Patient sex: M
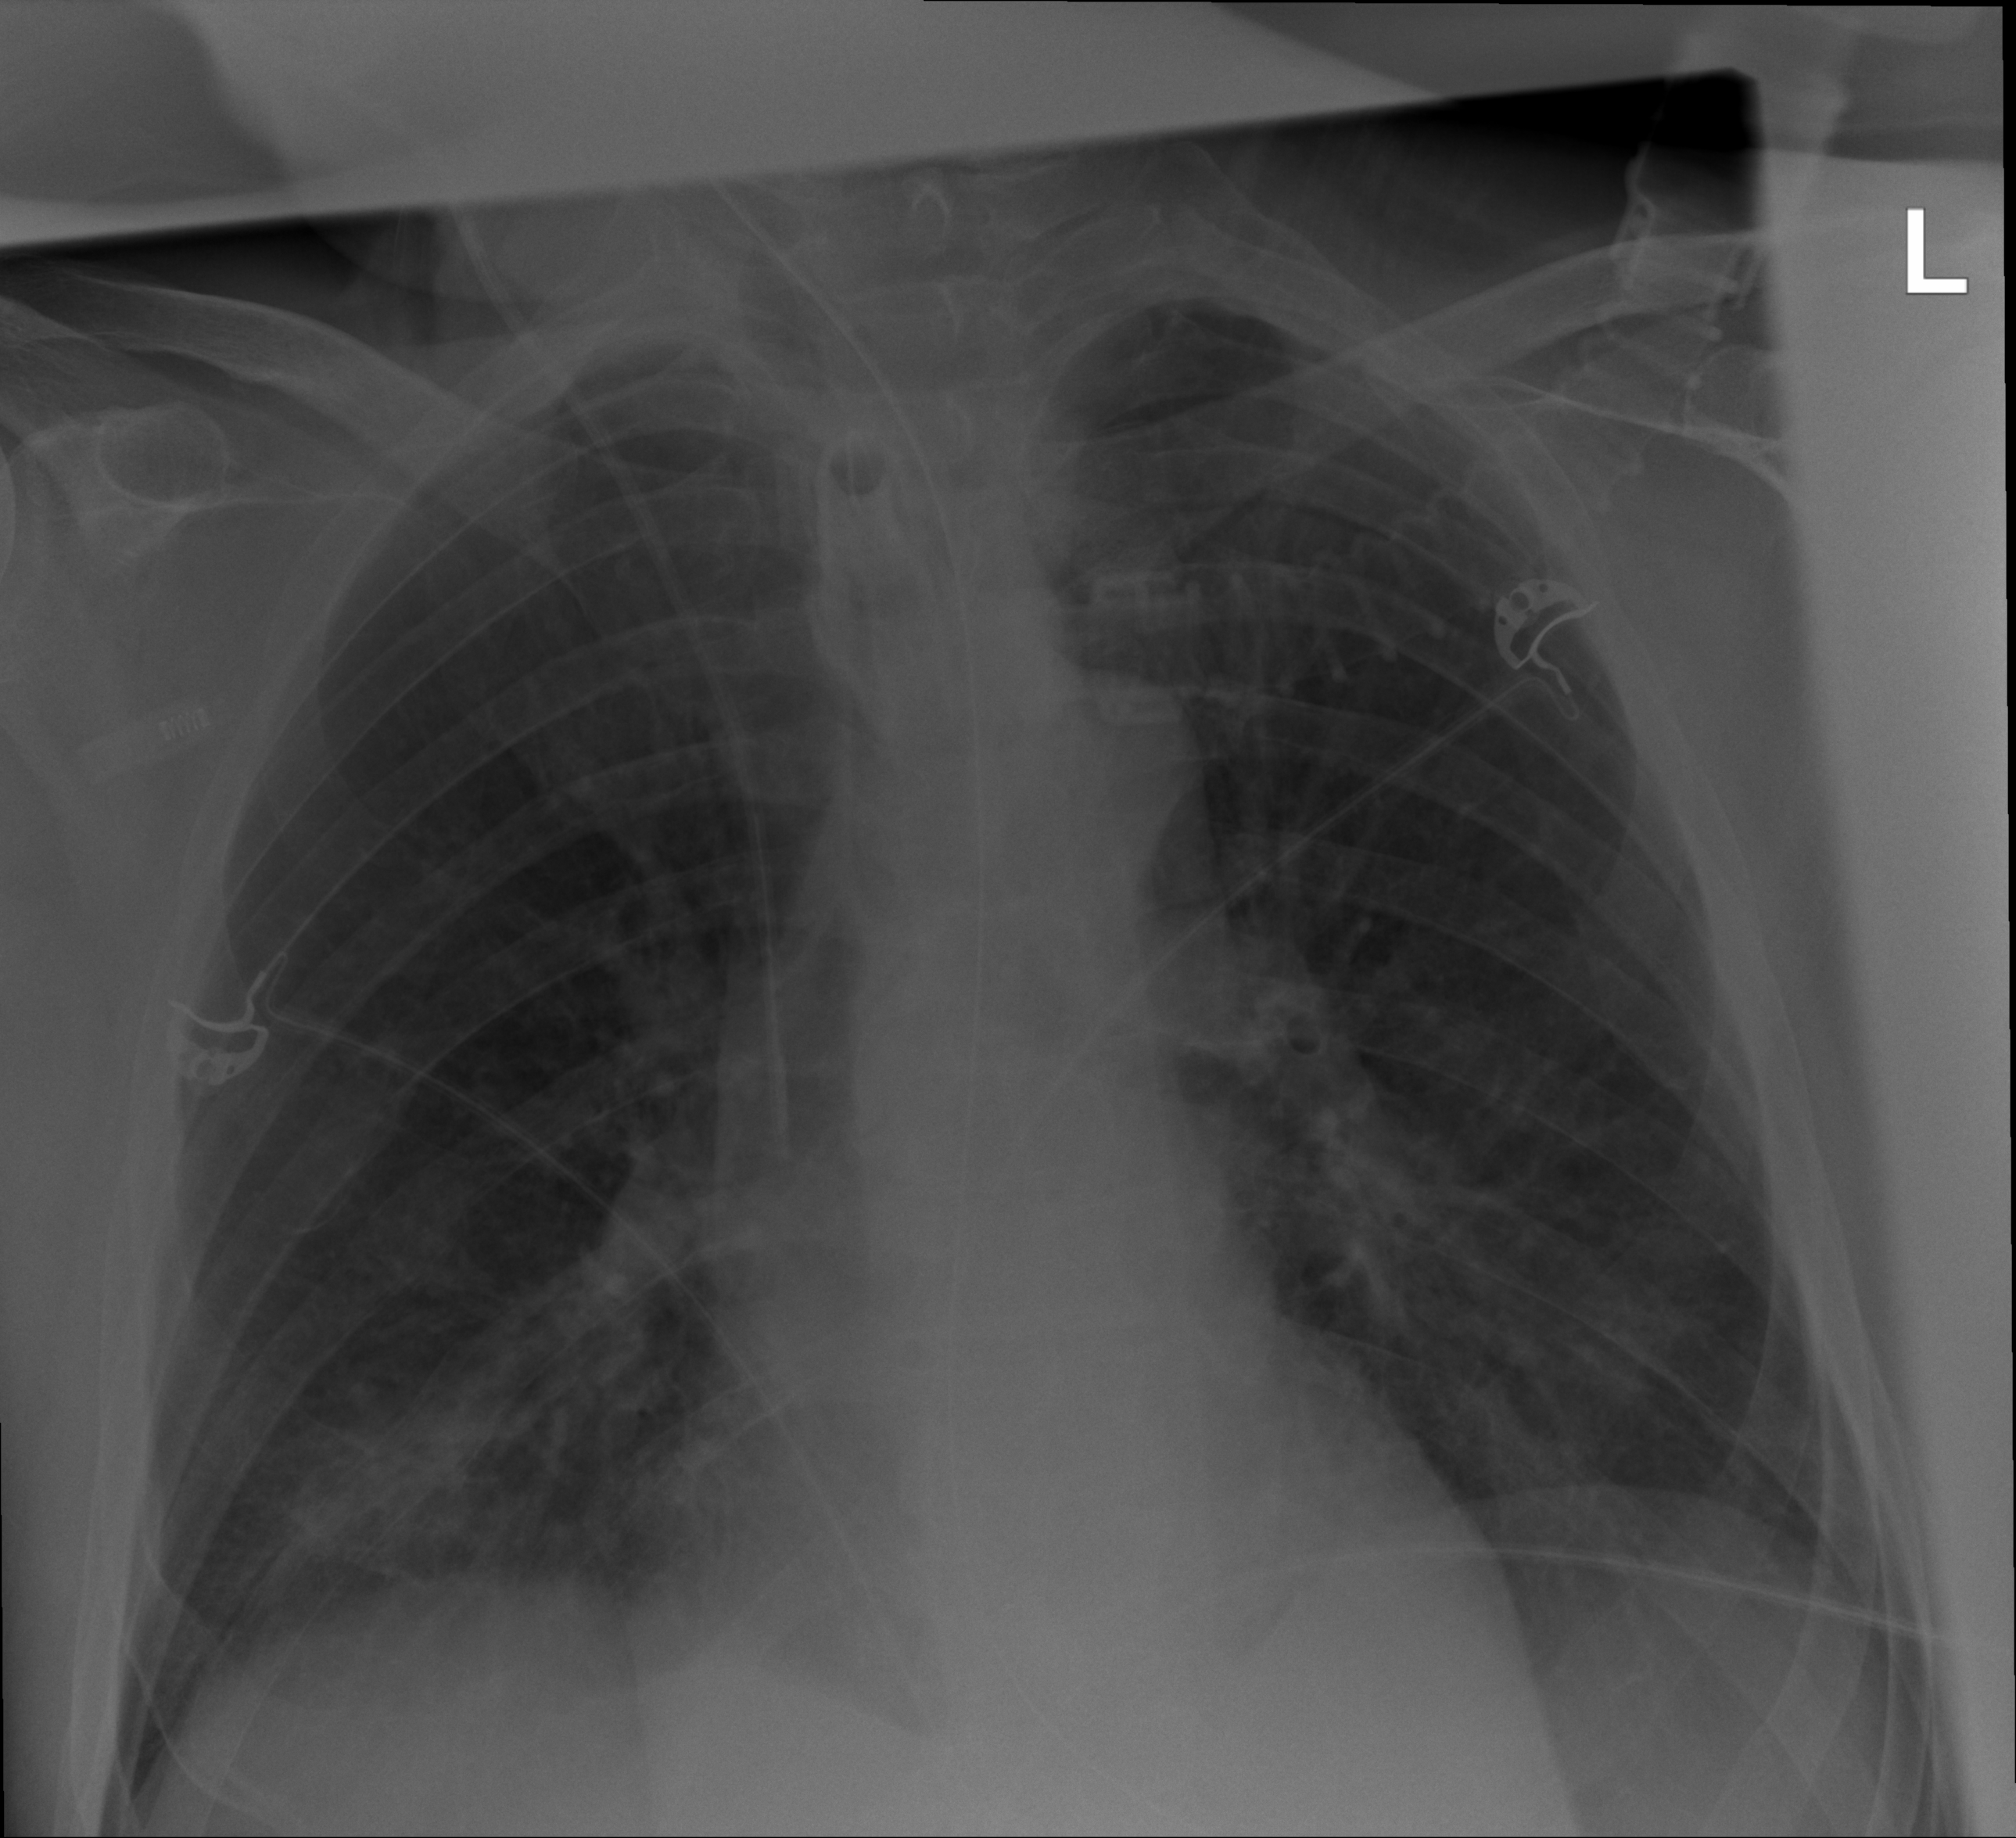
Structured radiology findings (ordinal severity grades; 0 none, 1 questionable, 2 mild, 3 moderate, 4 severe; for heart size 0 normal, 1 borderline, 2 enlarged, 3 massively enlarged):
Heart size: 0
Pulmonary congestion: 0
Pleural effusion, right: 2
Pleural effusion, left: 0
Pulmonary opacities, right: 2
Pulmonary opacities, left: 0
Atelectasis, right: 2
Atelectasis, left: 0